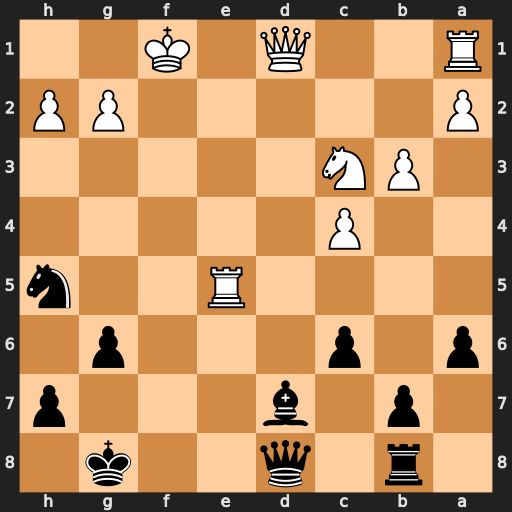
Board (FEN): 1r1q2k1/1p1b3p/p1p3p1/4R2n/2P5/1PN5/P5PP/R2Q1K2
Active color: b
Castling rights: -
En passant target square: -
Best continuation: Qf6+ Kg1 Qxe5